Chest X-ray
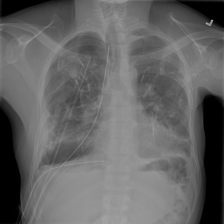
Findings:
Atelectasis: negative
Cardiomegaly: negative
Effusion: negative
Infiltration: negative
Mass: negative
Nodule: negative
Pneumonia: negative
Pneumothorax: positive
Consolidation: negative
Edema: negative
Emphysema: negative
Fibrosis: negative
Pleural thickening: negative
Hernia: negative